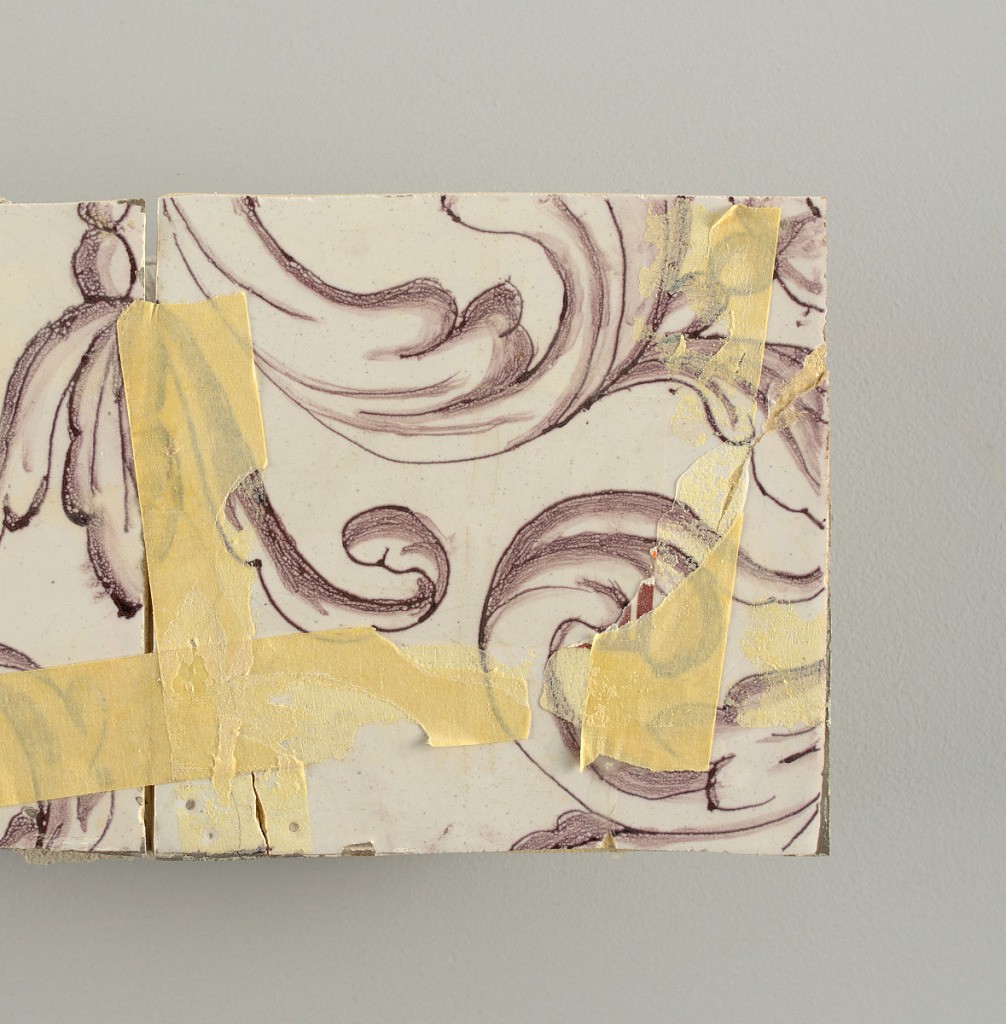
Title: Tile wall facing
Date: ca. 1725
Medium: Tin-glazed earthenware, underglaze
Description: Horizontal rectangle.  Thirty tiles wide and twenty-three tiles high with opening for fireplace eleven tiles wide and ten high.  Foliage arabesques disposed about three vertical axes from which are emphazised by urns at center and right, and at left by the figure of a standing woman carrying an infant on her arm and accompanied by two children.